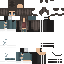
A female human skin with medium skin, wearing brown long hair dressed in a blue hoodie and brown pants, featuring a closed mouth.